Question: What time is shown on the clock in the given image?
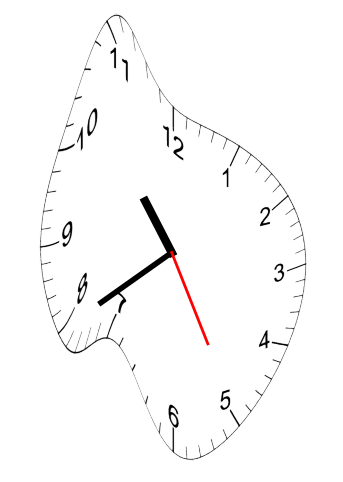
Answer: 10:39:25